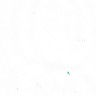
Metastatic tissue present: no